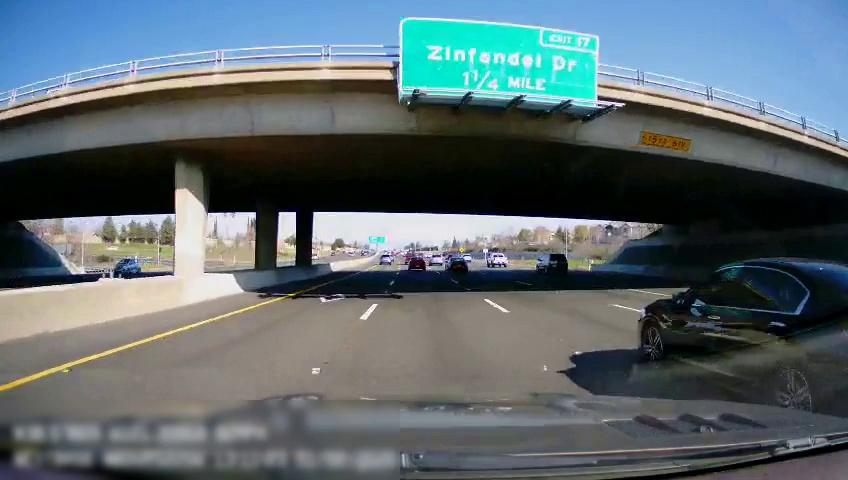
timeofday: Day
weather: Sunny
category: Drivable Space
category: Drivable Space
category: Vehicles | SUV
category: Vehicles | Car
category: Vehicles | Car
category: Vehicles | Car
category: Vehicles | SUV
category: Vehicles | SUV
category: Vehicles | SUV
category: Vehicles | SUV
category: Vehicles | Truck
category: Vehicles | Car
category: Lanes | Alternate Lane
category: Lanes | Current Lane
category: Lanes | Current Lane
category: Lanes | Alternate Lane
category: Lanes | Alternate Lane
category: Traffic | Signs
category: Traffic | Signs